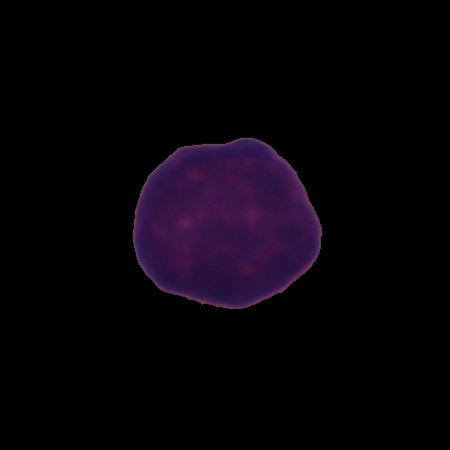
Label: healthy